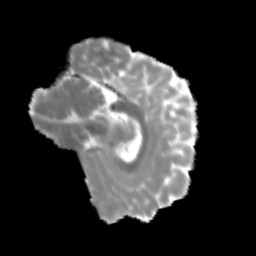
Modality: MD
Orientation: sagittal
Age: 25
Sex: male
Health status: healthy
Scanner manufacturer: siemens
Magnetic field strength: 3 T
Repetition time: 3.6 s
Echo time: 0.092 s